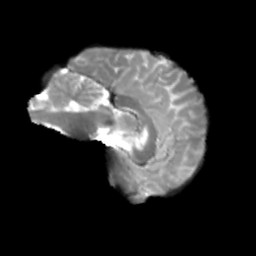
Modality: T2w
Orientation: sagittal
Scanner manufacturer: siemens
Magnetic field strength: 3 T
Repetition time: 4 s
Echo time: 0.0594 s